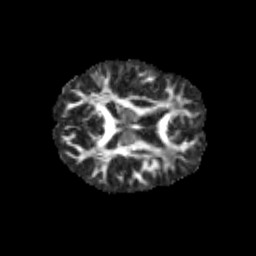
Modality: FA
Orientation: axial
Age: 12
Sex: female
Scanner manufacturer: siemens
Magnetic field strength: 3 T
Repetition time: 3.8 s
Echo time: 0.07 s